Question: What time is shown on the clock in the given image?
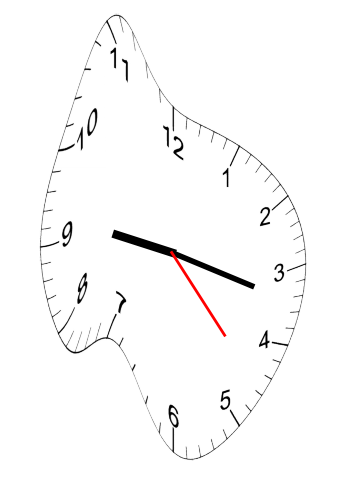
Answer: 09:17:23